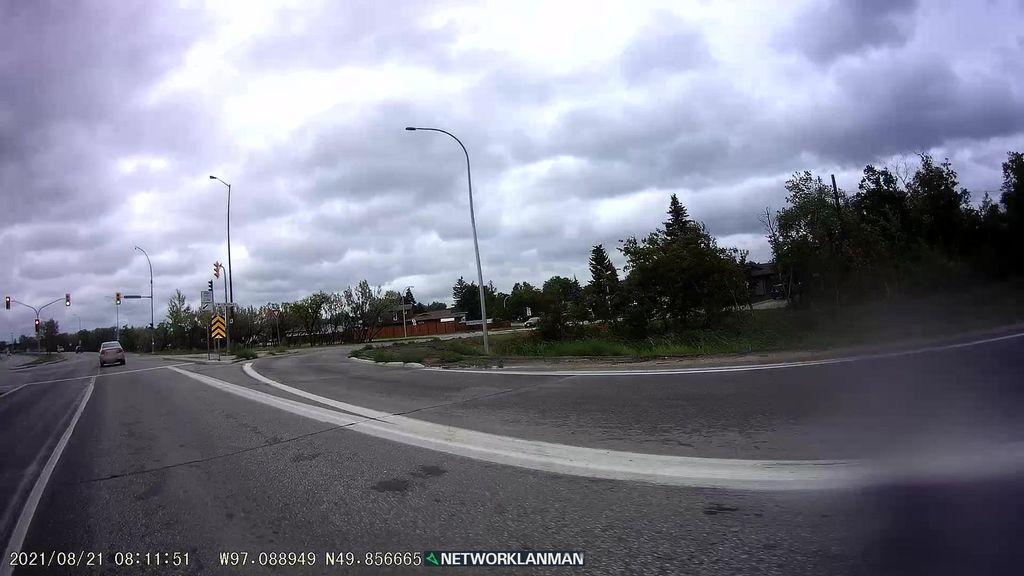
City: winnipeg